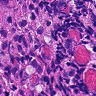
Metastatic tissue present: yes